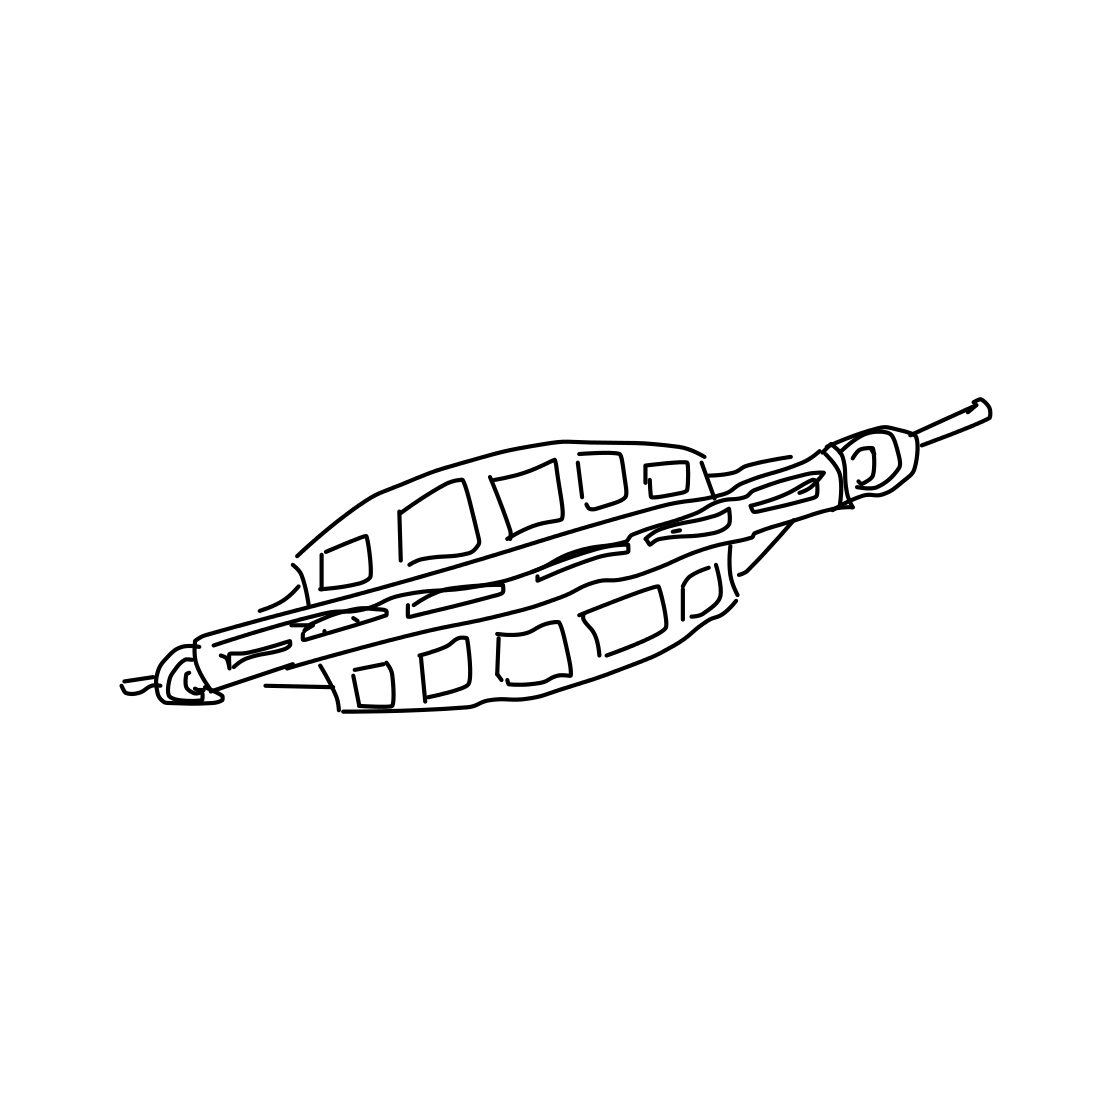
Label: flying saucer